Question: I have a stored procedure that has an input variable of datetime
'@ReportDate datetime'
Part of my procedure includes the following call:
'''
SELECT ProviderID, CensusYear, CASE WHEN LEFT(ProviderID, 2) IN ('MD', 'DO') AND w.CountyName=tblAddressContactInfo.PracticeCounty AND SurveySentDate <= @ReportDate THEN 1 ELSE NULL END AS PSent,
CASE WHEN LEFT(ProviderID, 2) IN ('MD', 'DO') AND w.CountyName=tblAddressContactInfo.PracticeCounty AND SurveyReceiptDate <=@ReportDate THEN 1 ELSE NULL END AS PReceived
FROM tblAddressContactInfo JOIN tblCounty w ON w.CountyName=tblAddressContactInfo.PracticeCounty
'''
SurveySentDate and SurveyReceiptDate are datetime columns. I can run the procedure in ssms 2008r2 just fine.
The problem is when I add a tableadapter to the dataset I'm using. I get this error in visual studio query builder:

How do I fix this error? I tried changing the variable from datetime to a varchar and then converting later in the procedure but to no avail. Any ideas?
I am using visual studio ultimate 2010 and SQL Server 2008R2.
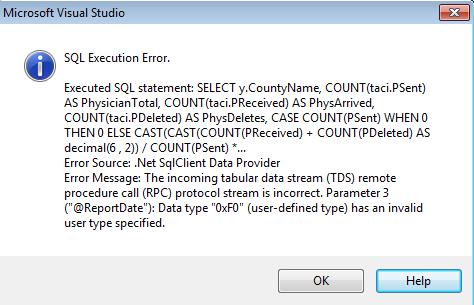
Answer: I figured out the answer. I had to add the @ReportDate variable to the Select statement and reorder some things around.